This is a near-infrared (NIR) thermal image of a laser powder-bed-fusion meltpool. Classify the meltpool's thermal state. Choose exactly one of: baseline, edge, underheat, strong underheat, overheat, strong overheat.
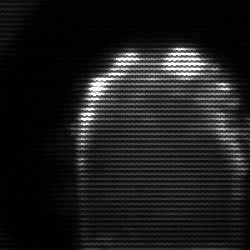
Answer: baseline